Aerial crown-view tile of a tropical tree (Barro Colorado Island, Panama), acquired 20240611:
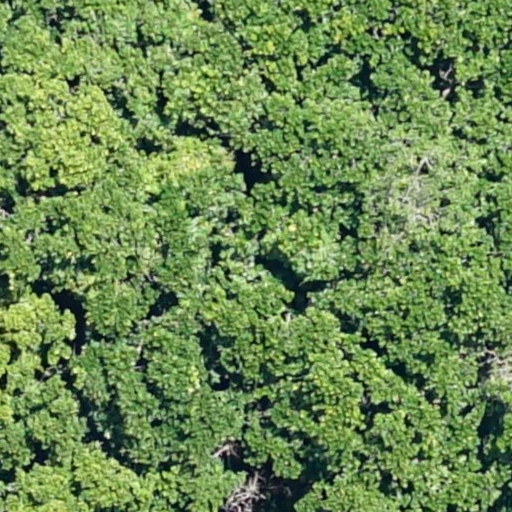
Species: Anacardium excelsum
GBIF accepted scientific name: Anacardium excelsum
Crown area: 1124.923 m²